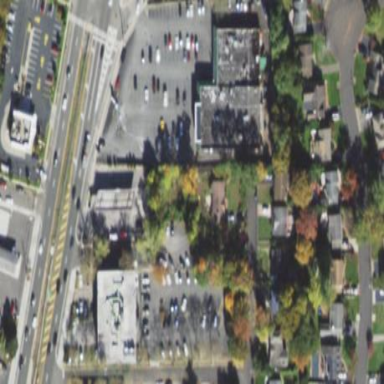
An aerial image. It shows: Retail area.